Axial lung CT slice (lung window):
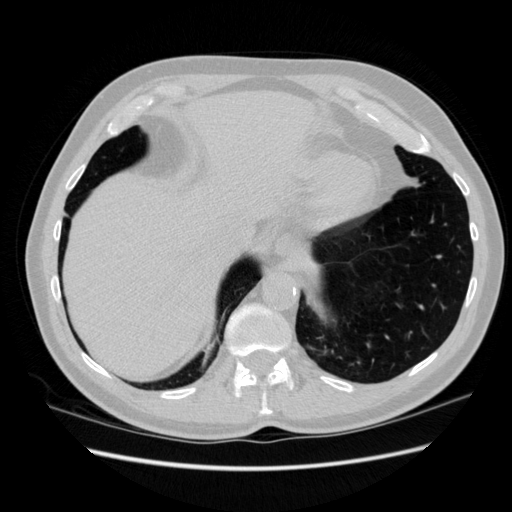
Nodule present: no